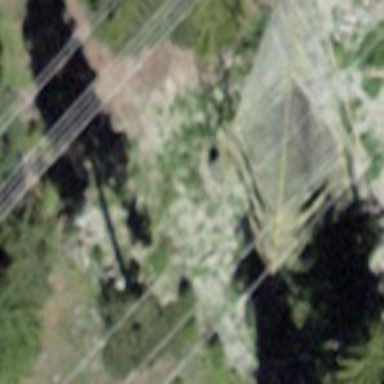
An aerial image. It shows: Power tower.